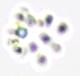
Label: Phaeocystis